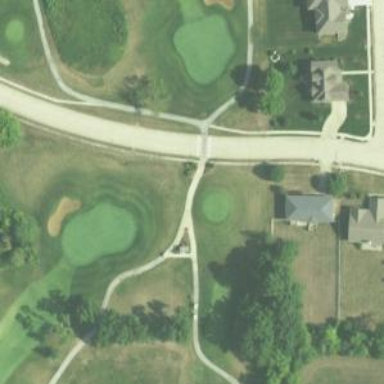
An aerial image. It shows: Path for both road and golf.